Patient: sex F, age 62
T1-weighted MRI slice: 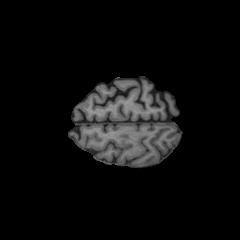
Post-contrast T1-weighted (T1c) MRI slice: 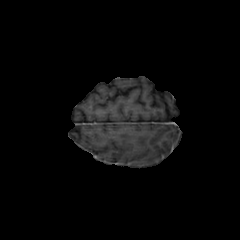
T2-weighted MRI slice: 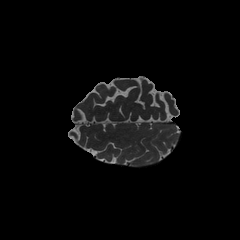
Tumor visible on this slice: no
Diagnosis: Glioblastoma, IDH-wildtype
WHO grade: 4